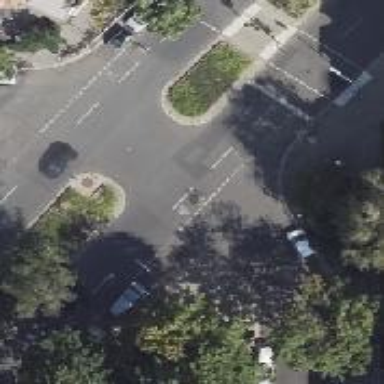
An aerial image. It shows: Asphalt footpath with unmarked crossing.